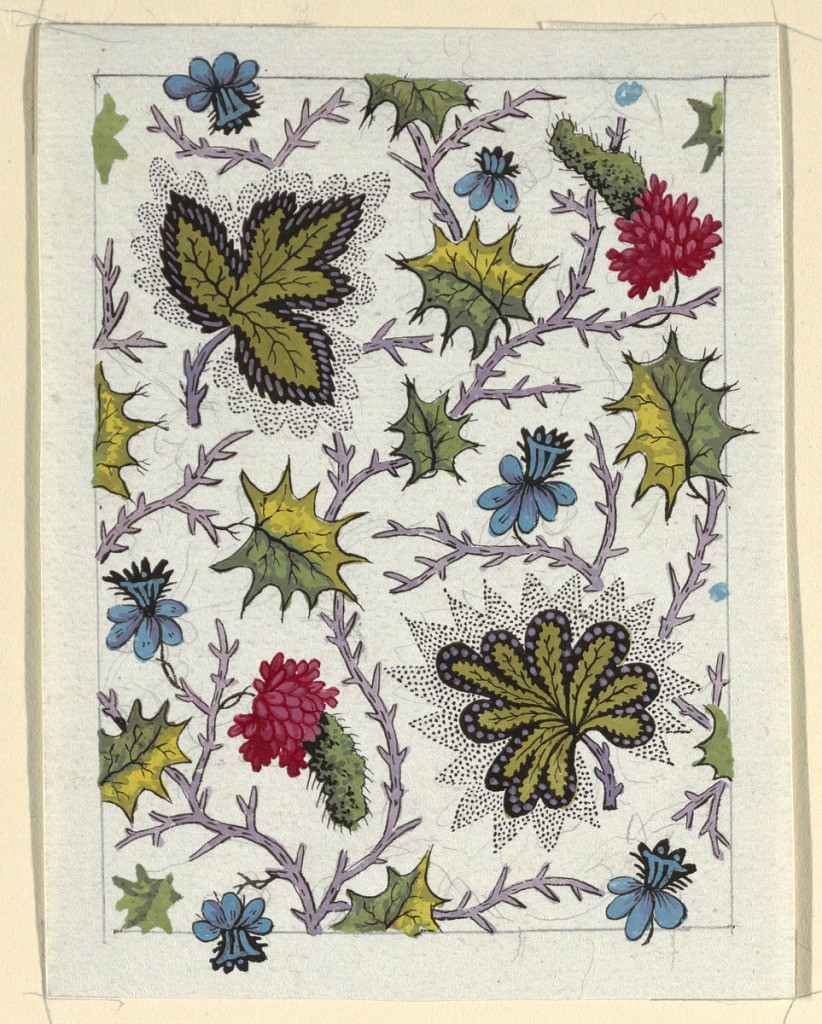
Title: Floral design for printed textile
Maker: Louis-Albert DuBois, Swiss, 1752–1818
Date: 1800–1818
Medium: Brush and gouache, graphite on white wove paper
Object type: Drawing
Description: Green leaves, blue and red flowers, thin purple branches on white ground, lined graphite border.